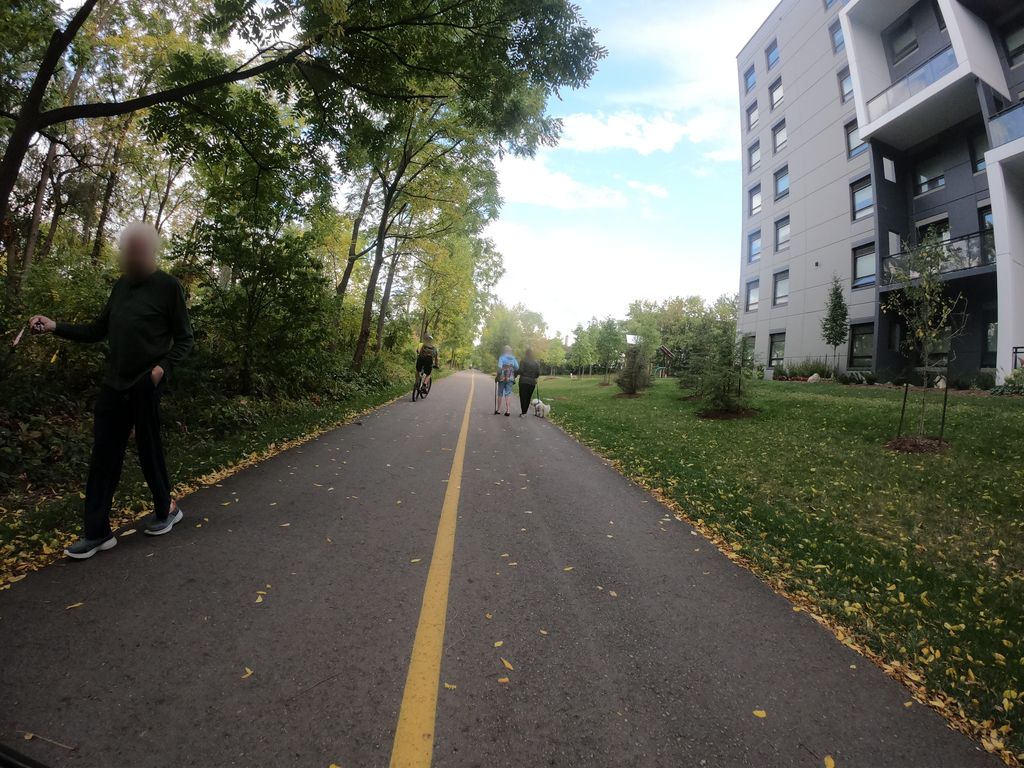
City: kitchener-waterloo